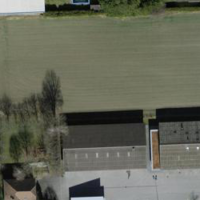
EUNIS habitat code: 55
Species observed at this site:
Lamium galeobdolon